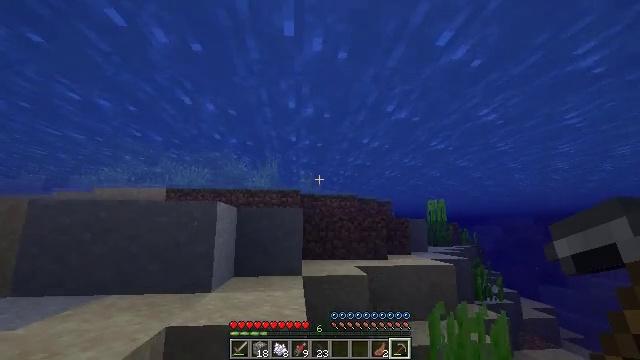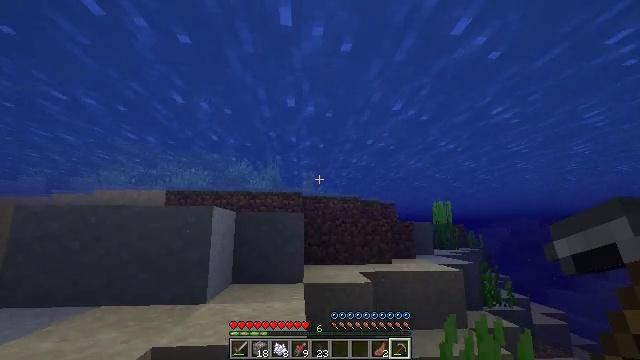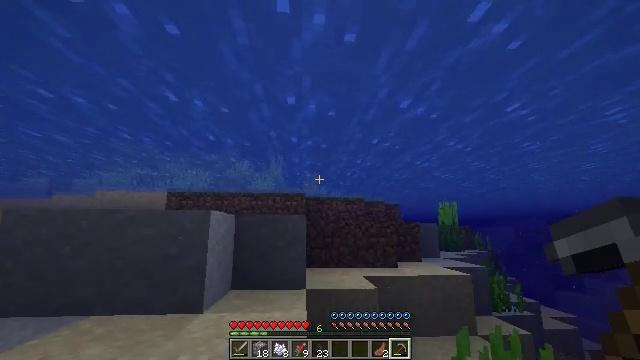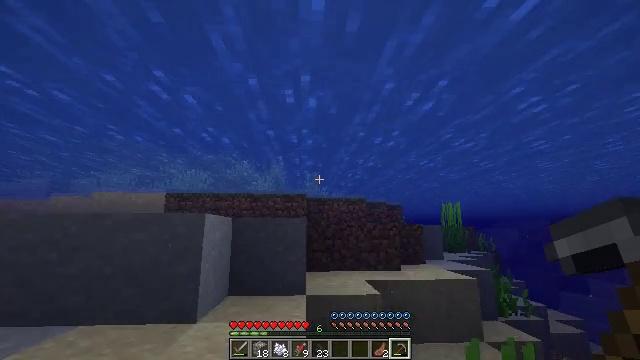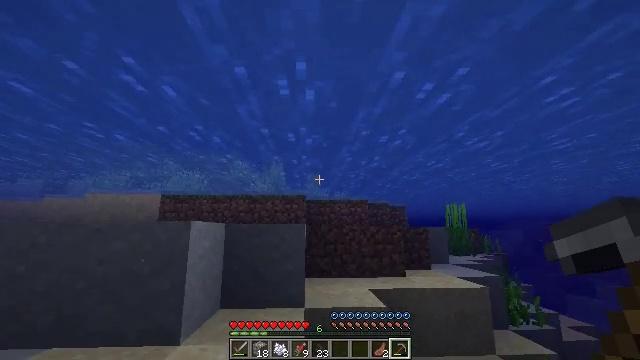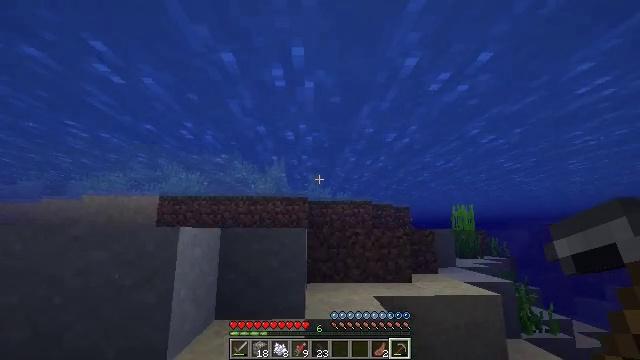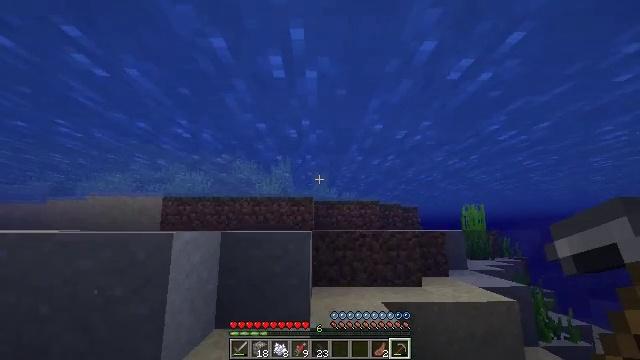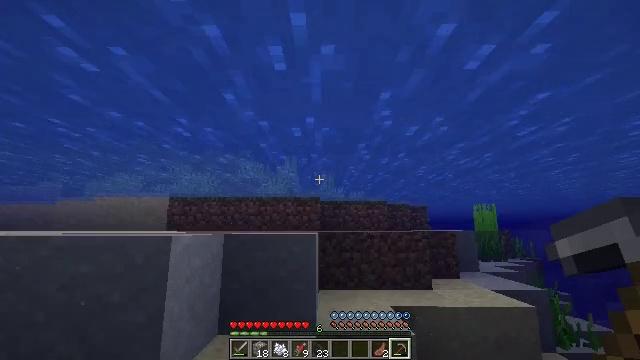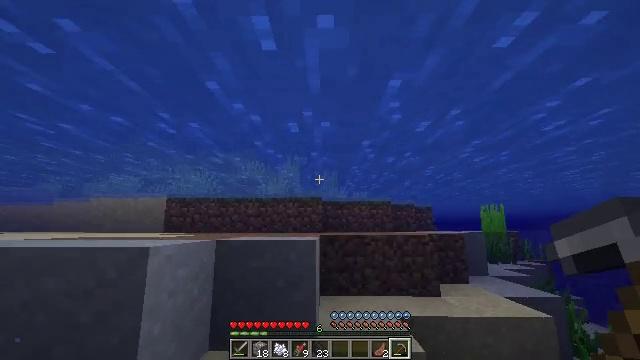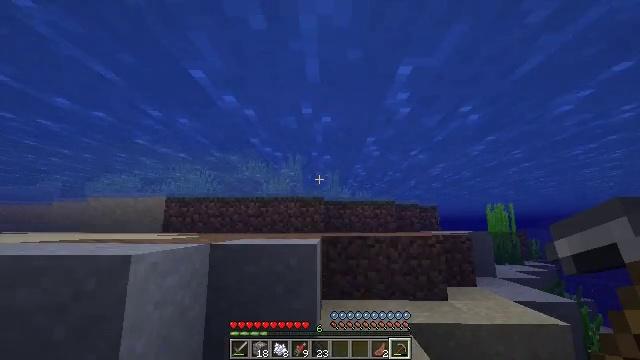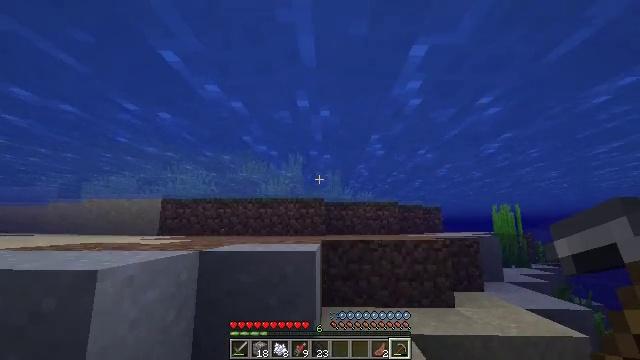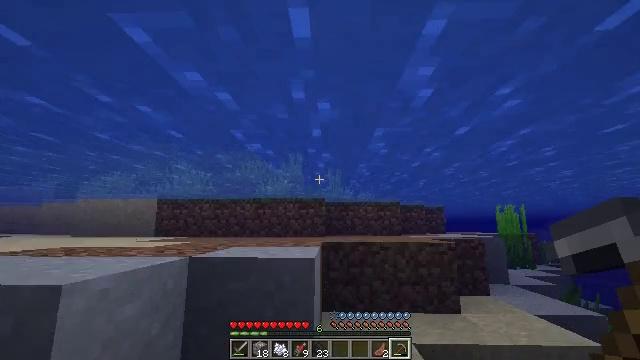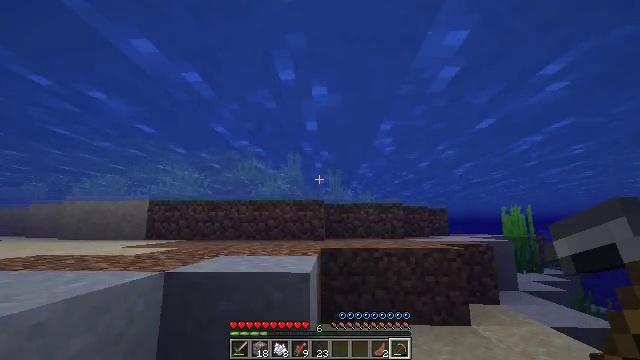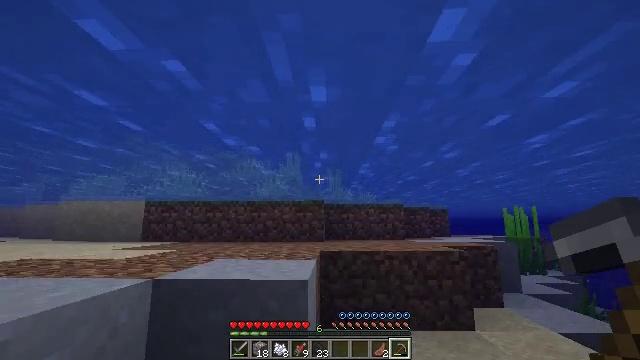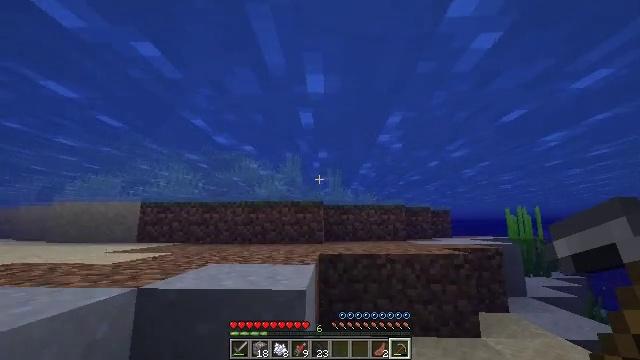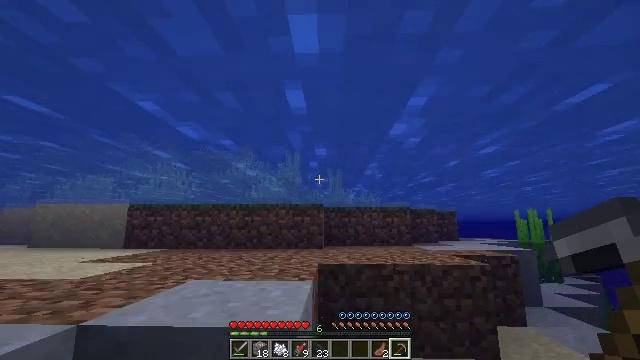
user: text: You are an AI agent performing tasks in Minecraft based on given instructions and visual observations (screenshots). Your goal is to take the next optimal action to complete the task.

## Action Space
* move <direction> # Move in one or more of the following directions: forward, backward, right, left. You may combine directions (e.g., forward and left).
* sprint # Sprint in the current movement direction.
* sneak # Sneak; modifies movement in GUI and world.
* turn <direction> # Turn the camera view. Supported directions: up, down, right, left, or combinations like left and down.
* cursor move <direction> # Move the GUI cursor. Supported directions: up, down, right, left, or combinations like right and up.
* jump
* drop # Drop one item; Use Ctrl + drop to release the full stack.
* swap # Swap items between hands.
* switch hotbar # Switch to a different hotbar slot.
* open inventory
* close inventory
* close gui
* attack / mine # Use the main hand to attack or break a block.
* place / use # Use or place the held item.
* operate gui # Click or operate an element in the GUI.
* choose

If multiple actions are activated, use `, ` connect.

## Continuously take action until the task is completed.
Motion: motion action
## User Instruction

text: Kill the salmon.
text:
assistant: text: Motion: move forward
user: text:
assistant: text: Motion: move forward
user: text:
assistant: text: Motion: move forward
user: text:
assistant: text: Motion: move forward
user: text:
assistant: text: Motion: move forward
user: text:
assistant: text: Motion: move forward, turn left
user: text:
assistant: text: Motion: move forward, turn left
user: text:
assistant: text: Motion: move forward
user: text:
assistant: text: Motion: move forward
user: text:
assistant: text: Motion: move forward
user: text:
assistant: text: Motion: move forward
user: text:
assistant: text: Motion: move forward
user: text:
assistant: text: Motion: move forward
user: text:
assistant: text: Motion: move forward
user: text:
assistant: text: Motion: move forward
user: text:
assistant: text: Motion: move forward
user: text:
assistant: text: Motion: move forward
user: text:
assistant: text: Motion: move forward, jump
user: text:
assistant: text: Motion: move forward, jump
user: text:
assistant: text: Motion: move forward, jump
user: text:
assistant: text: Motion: move forward, jump
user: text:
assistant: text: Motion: move forward
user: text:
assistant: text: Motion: move forward
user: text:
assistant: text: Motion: move forward
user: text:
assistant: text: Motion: move forward
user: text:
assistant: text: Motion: move forward, turn down
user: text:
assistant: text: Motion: move forward, turn down
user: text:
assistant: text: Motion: move forward, turn down
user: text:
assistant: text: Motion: move forward, turn down
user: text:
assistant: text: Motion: move forward